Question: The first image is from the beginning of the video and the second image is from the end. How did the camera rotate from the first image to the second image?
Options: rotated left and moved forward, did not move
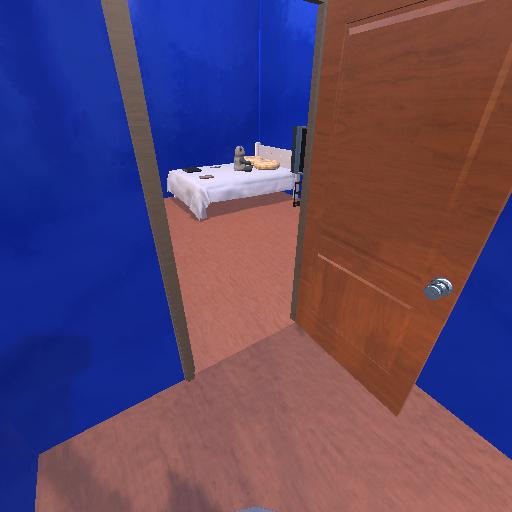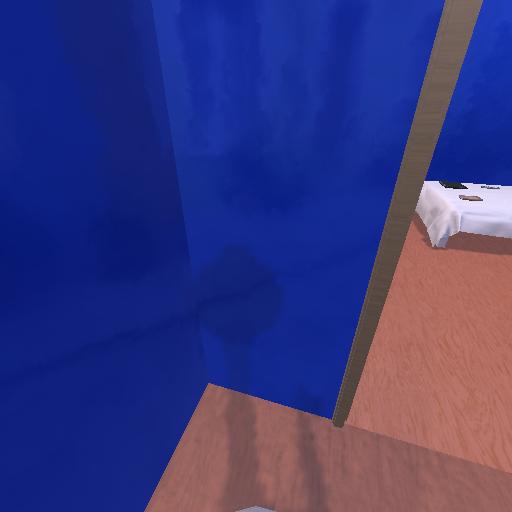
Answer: rotated left and moved forward